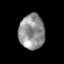
Tissue: skin
Cell type: Epithelial cells
Senescence score: 0.1756
Nuclear area (px): 880
Mean DAPI intensity: 144.917